Fundus camera: zeiss
Shooting center: fovea
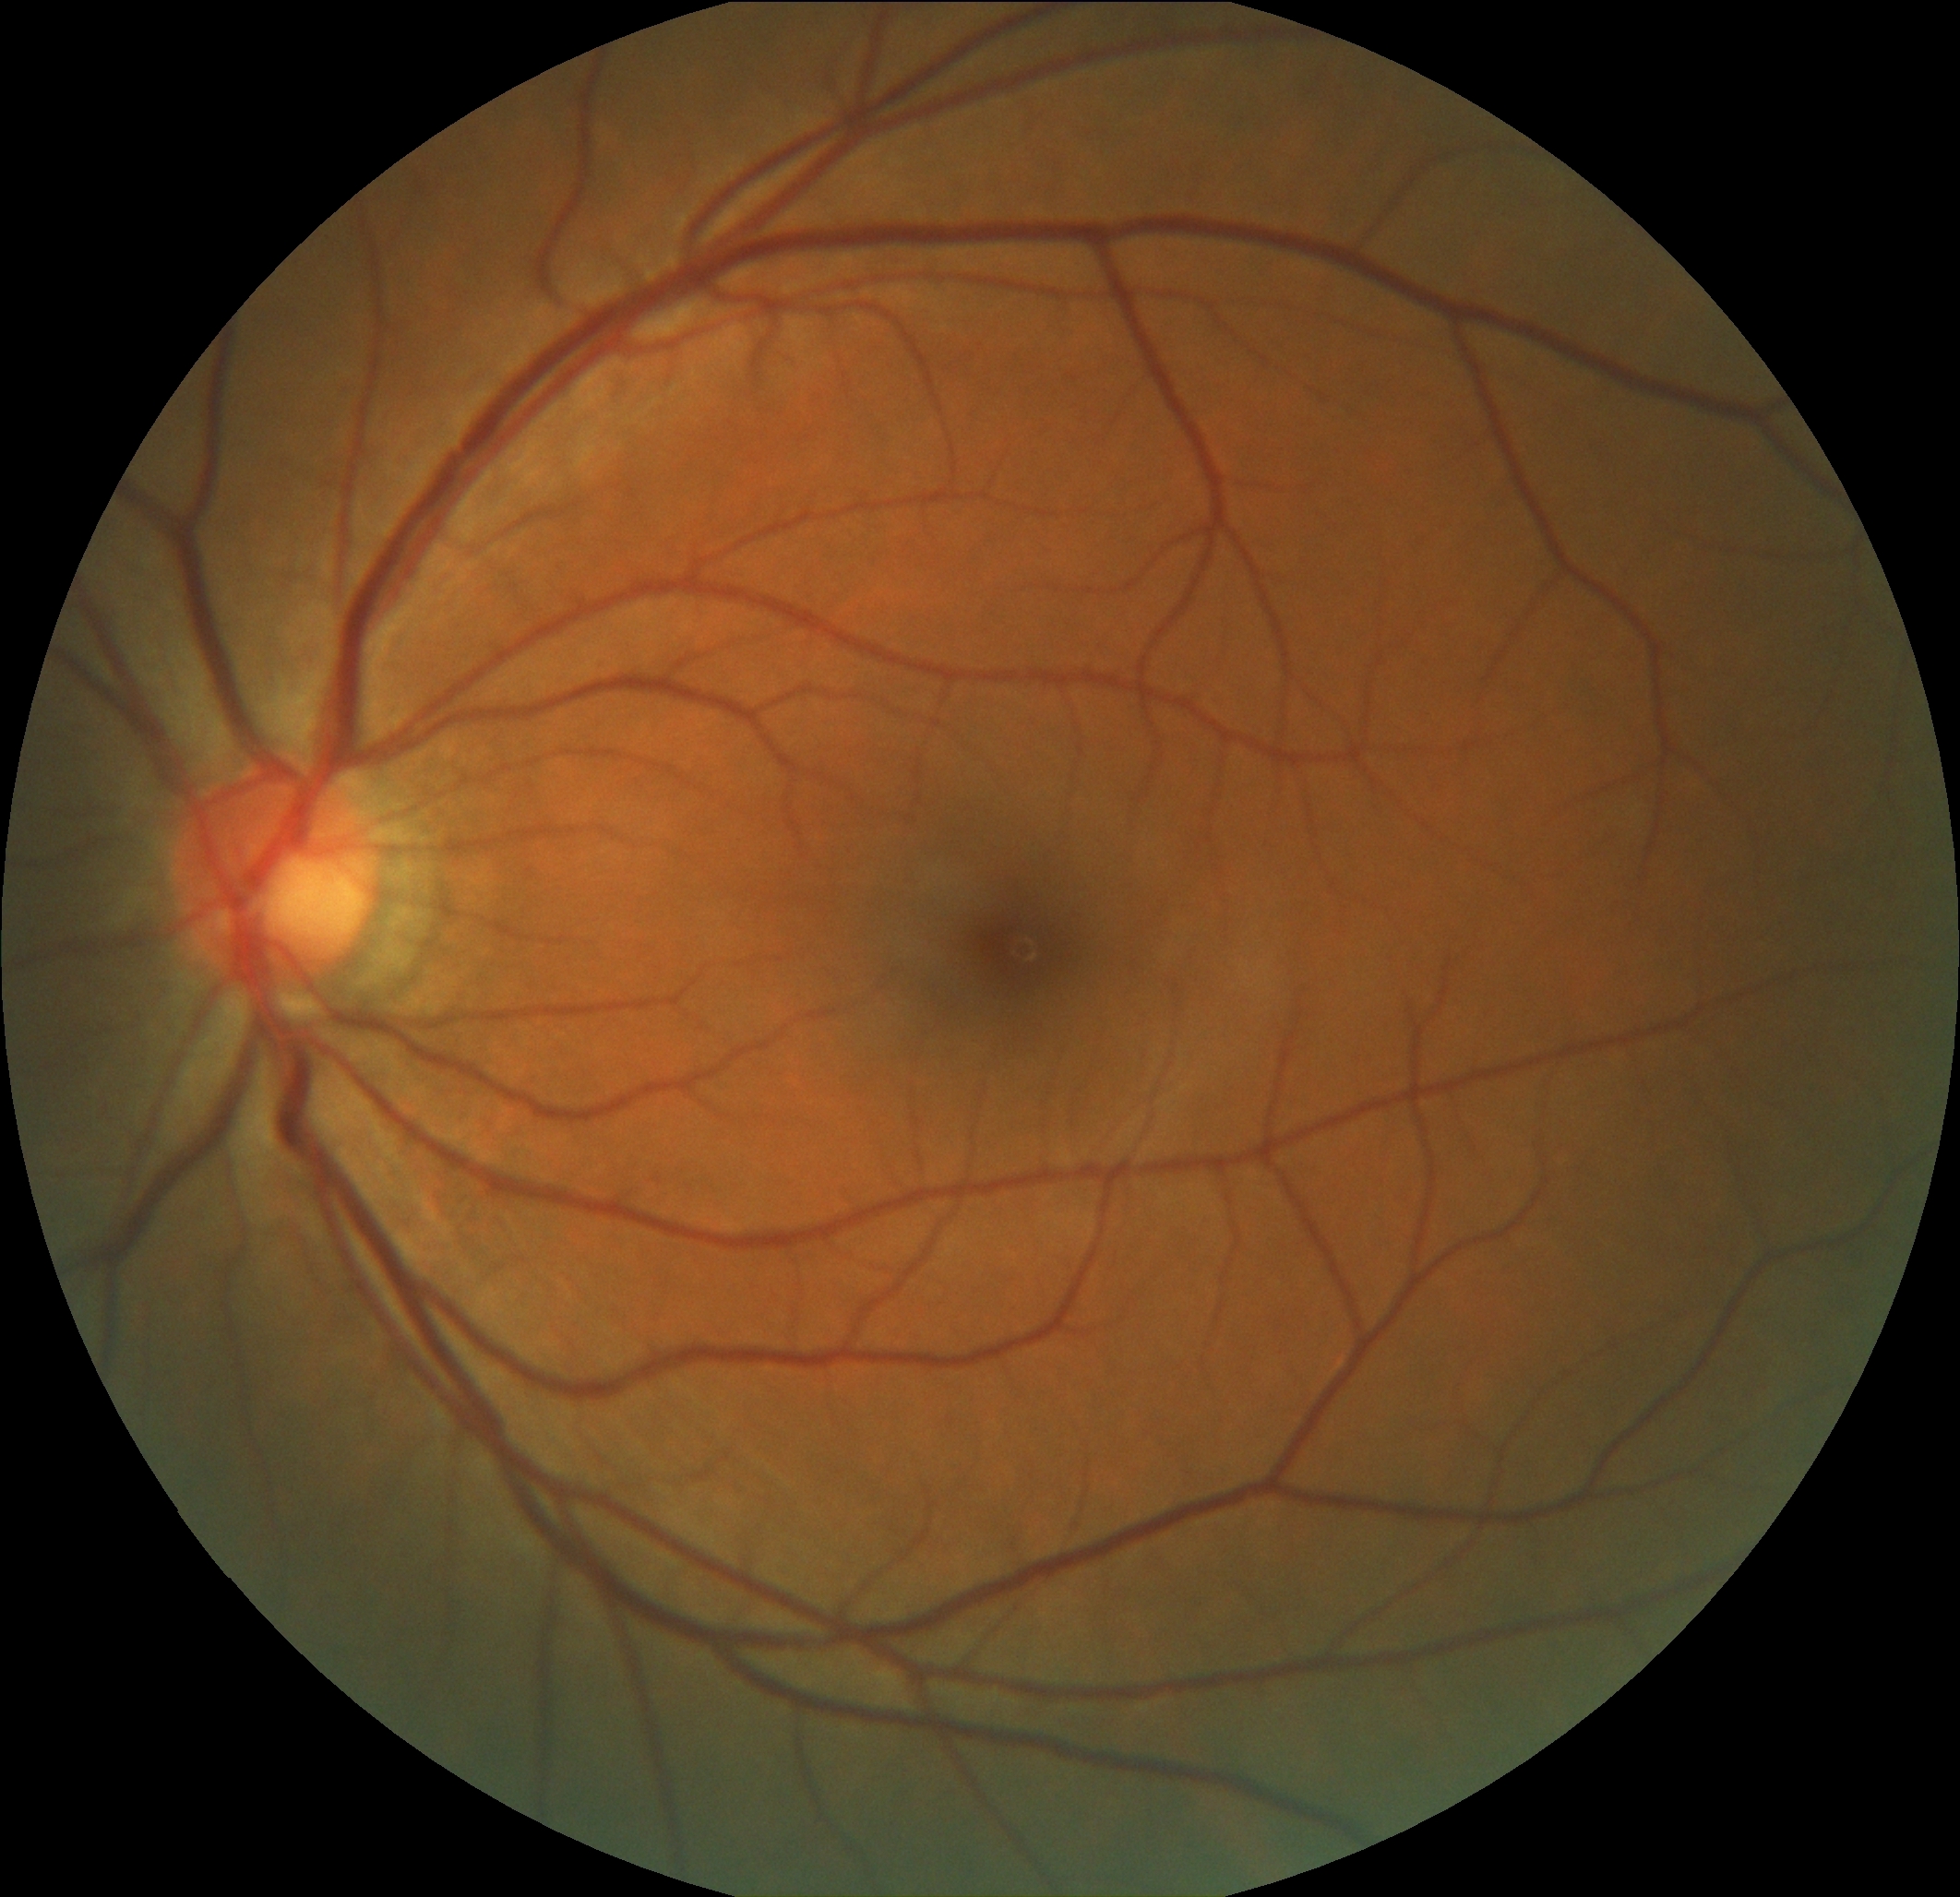
Pathologic myopia: no
Patchy retinal atrophy: present
Retinal detachment: absent